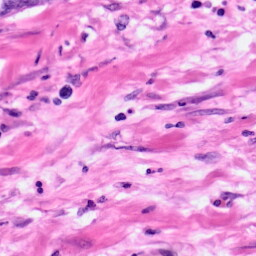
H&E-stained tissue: Pancreatic